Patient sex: M
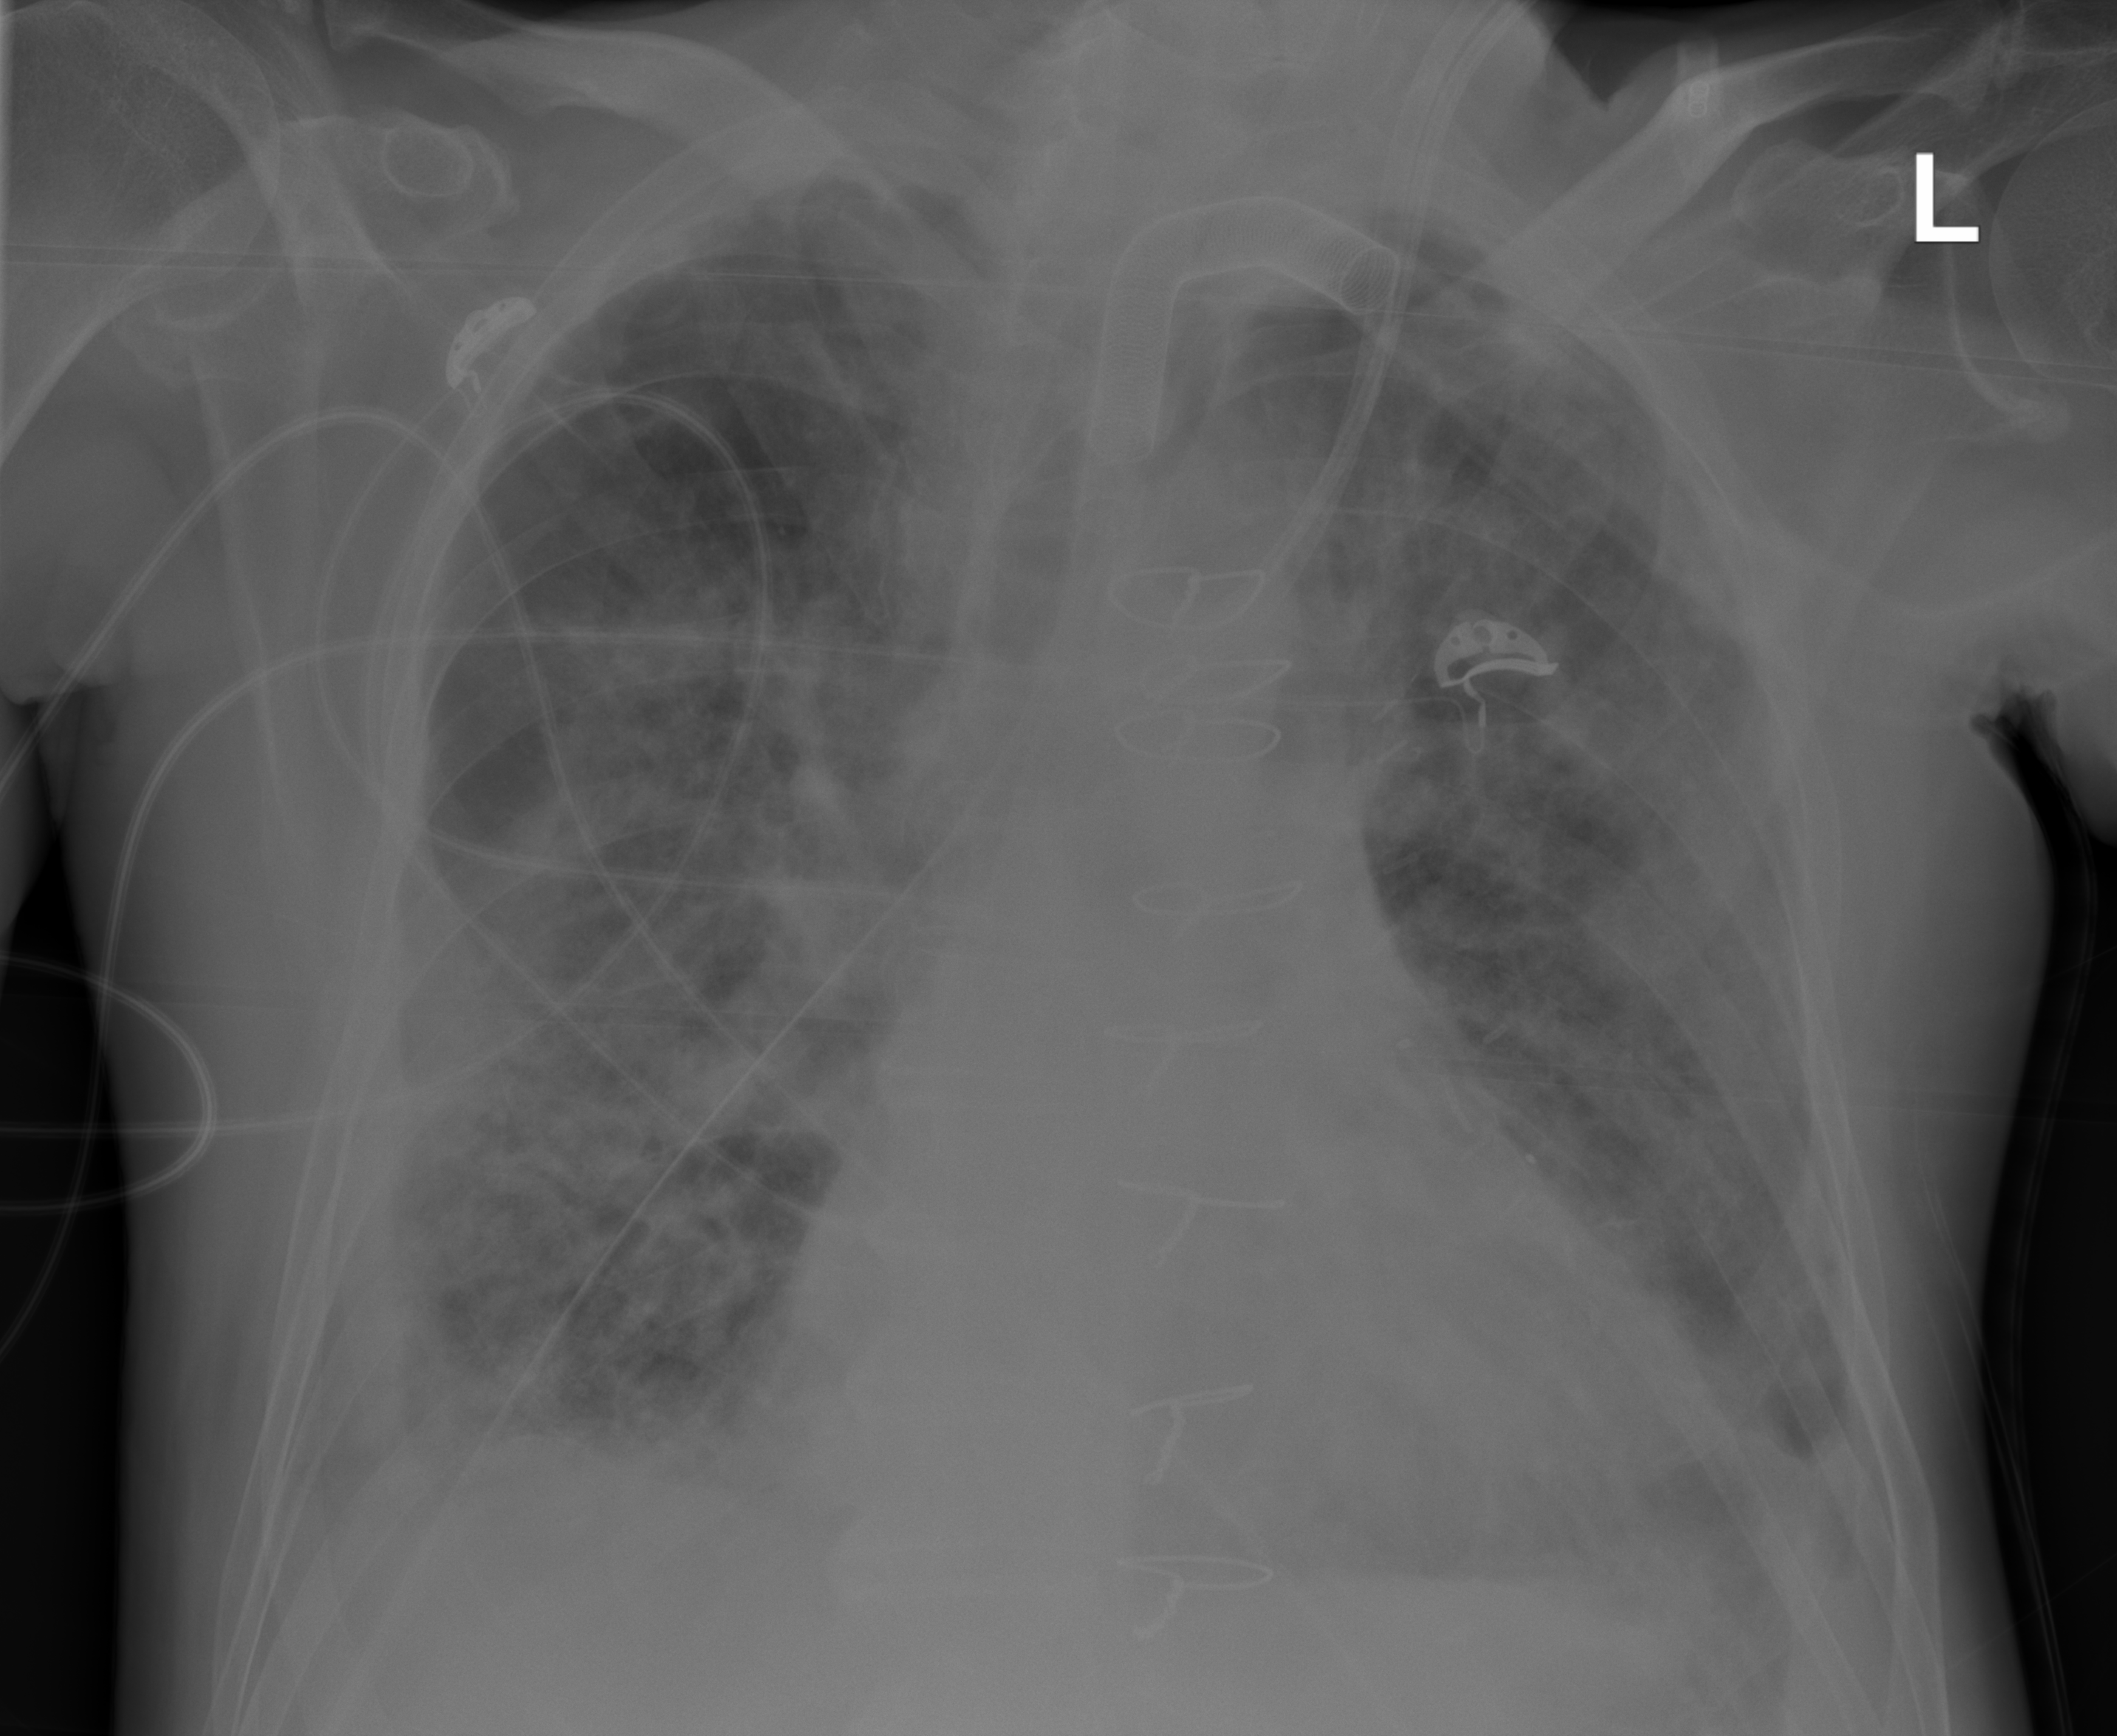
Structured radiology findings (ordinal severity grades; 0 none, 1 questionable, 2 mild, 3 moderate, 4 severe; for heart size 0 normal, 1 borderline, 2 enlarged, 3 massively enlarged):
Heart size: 1
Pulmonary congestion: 2
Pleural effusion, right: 2
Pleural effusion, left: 2
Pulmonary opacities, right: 3
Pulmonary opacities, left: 3
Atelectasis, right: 3
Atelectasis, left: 3